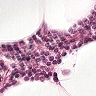
Metastatic tissue present: no